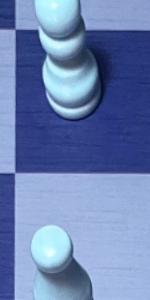
Label: Empty